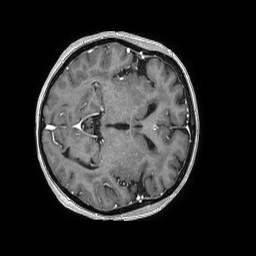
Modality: T1w
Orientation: axial
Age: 65
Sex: female
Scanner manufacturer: philips
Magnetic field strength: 1.5 T
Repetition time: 0.007698 s
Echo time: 0.003549 s